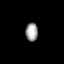
Tissue: prostate
Cell type: Endothelial cells
Senescence score: 0.688
Nuclear area (px): 226
Mean DAPI intensity: 157.911